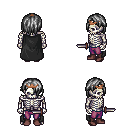
a pixel art fantasy rpg character, male body template, skeleton, black cape, magenta pants, gray bangs hairstyle, bronze tiara, maroon shoes, dagger, four views (front, back, left, right), 2x2 character sprite sheet, small pixel art, hard edges, no anti-aliasing